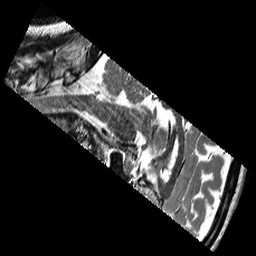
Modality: T2w
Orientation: sagittal
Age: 36
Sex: male
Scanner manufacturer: siemens
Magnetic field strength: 3 T
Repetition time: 6.1 s
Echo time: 0.104 s